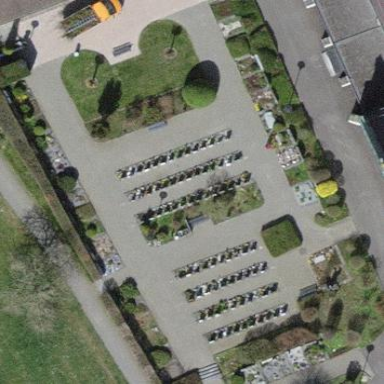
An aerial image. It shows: Cemetery.